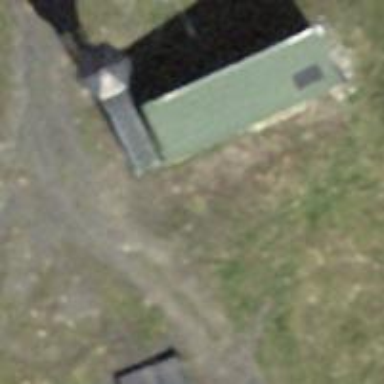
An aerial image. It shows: Aerialway station.